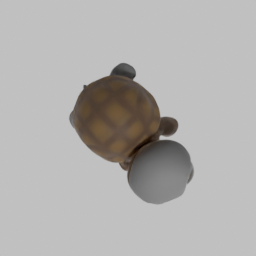
Label: animals